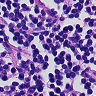
Metastatic tissue present: no